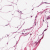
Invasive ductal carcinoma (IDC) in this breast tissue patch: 0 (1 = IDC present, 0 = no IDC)